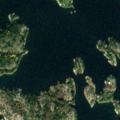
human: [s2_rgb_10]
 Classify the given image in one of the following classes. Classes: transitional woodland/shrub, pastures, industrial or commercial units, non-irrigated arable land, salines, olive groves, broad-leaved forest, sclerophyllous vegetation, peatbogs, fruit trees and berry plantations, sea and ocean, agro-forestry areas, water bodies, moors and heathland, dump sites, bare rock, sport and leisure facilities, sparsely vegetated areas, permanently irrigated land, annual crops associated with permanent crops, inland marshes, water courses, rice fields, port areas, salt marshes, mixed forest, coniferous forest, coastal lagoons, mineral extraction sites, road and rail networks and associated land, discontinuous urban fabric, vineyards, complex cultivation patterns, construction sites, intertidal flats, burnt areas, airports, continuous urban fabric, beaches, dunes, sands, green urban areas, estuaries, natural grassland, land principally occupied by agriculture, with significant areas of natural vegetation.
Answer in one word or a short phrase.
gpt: mixed forest, sea and ocean